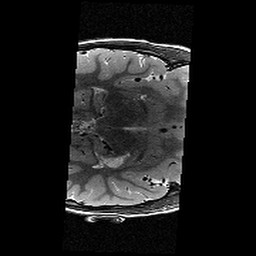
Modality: T2w
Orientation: axial
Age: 10
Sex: male
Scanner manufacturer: siemens
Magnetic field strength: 3 T
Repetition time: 9.23 s
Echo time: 0.067 s